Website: lowes
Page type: billing-address
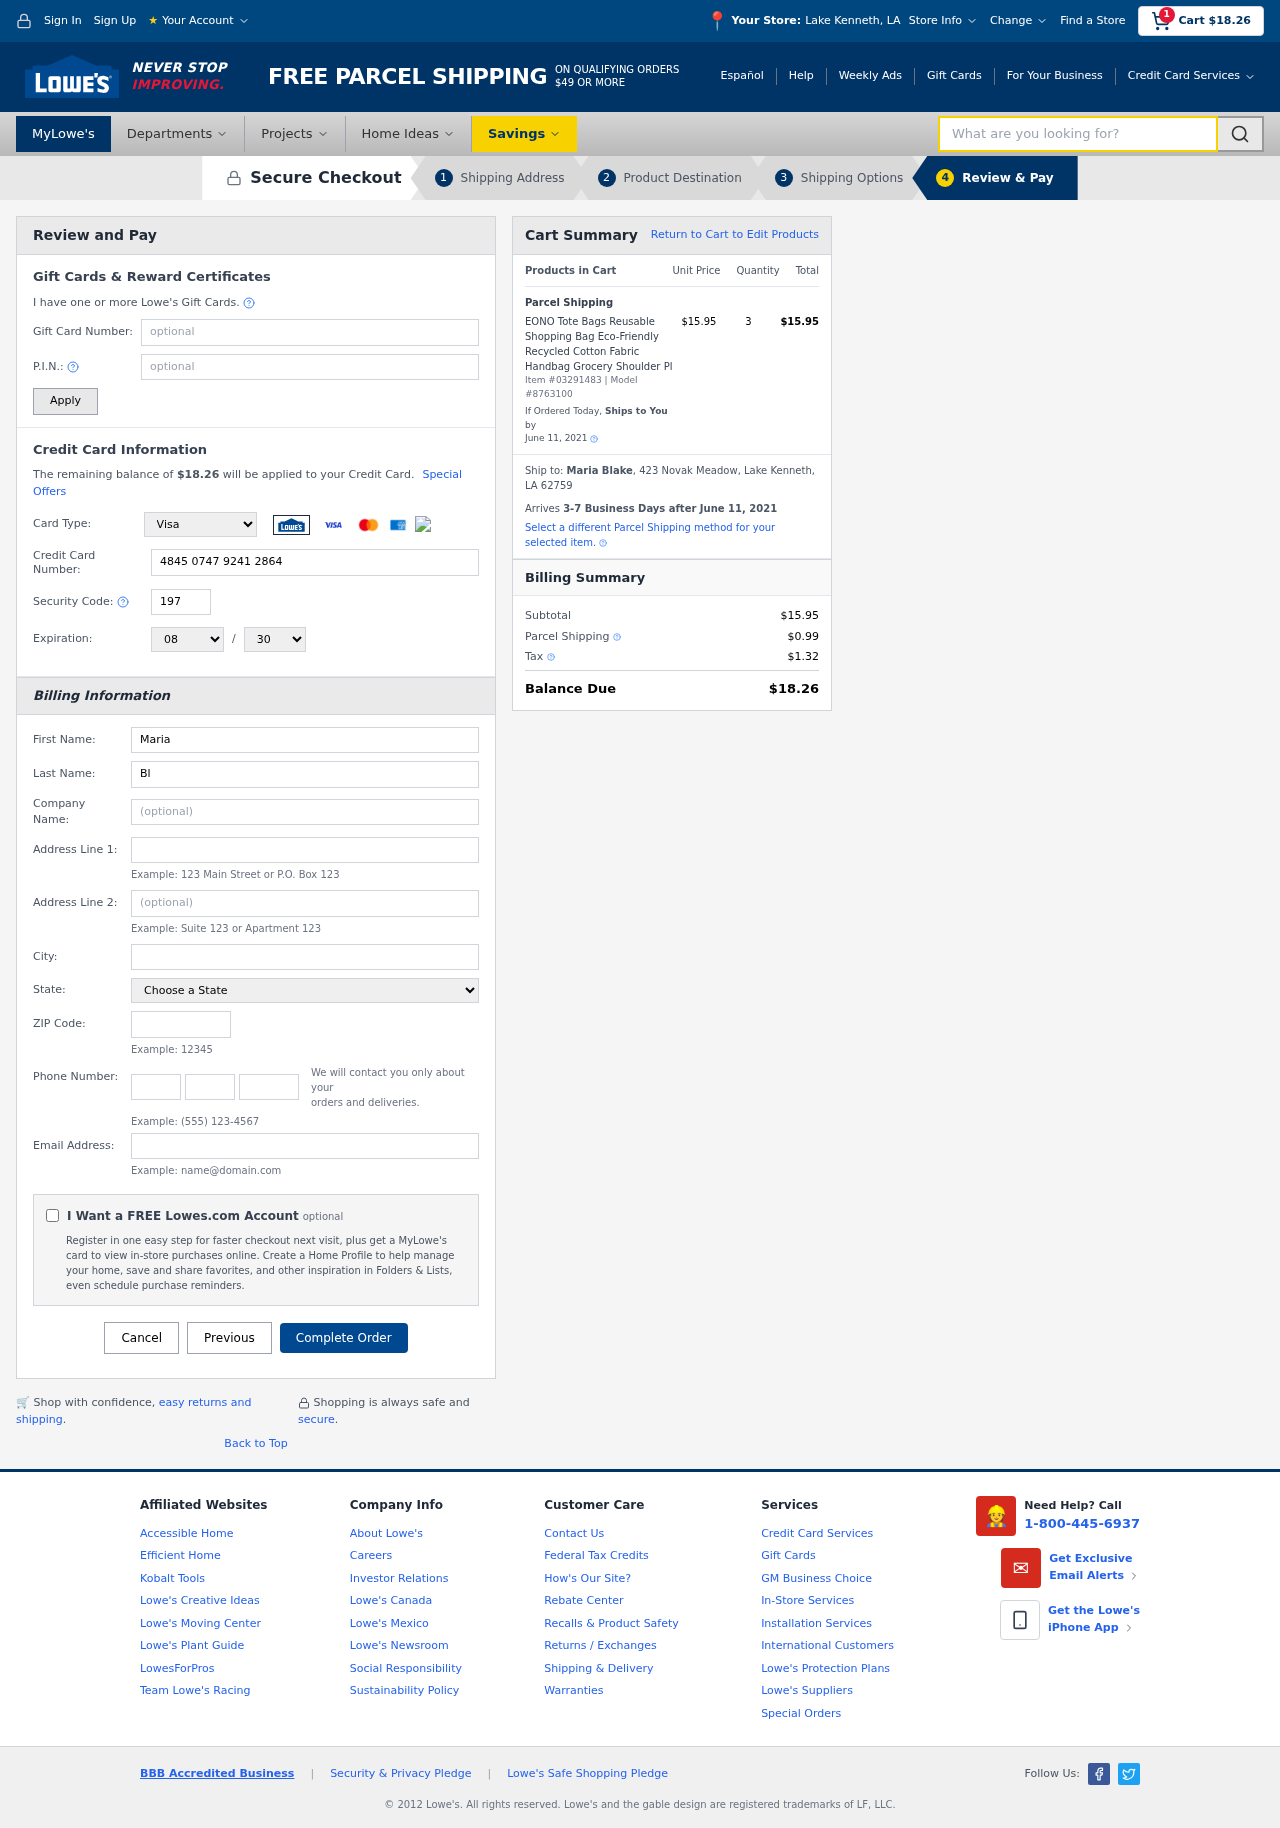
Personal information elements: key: PII_CARD_CVV
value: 197
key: PII_CARD_EXPIRY_MONTH
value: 08
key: PII_CARD_EXPIRY_YEAR
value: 30
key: PII_CARD_NUMBER
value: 4845 0747 9241 2864
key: PII_CARD_TYPE
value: Visa
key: PII_CITY
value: Lake Kenneth
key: PII_CITY_STATE
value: Lake Kenneth, LA
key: PII_EMAIL
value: maria_blake@yahoo.com
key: PII_FIRSTNAME
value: Maria
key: PII_FULLNAME
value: Maria Blake
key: PII_LASTNAME
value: Blake
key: PII_PHONE_AREA
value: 970
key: PII_PHONE_PREFIX
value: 976
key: PII_PHONE_SUFFIX
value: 0671
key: PII_POSTCODE
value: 62759
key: PII_STATE
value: Louisiana
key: PII_STREET
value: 423 Novak Meadow
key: PII_STREET2
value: Suite 220
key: PII_CITY_STATE_ZIP
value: Lake Kenneth, LA 62759
Product elements: key: PRODUCT1_NAME
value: EONO Tote Bags Reusable Shopping Bag Eco-Friendly Recycled Cotton Fabric Handbag Grocery Shoulder Pl
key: PRODUCT1_PRICE
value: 15.95
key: PRODUCT1_QUANTITY
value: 3
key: PRODUCT_ITEM_NUMBER
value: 03291483
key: PRODUCT_MODEL_NUMBER
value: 8763100
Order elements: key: ORDER_SUBTOTAL
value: $18.26
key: ORDER_TOTAL
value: $18.26
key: ORDER_SHIPPING_DATE
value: June 11, 2021
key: ORDER_SUBTOTAL
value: $15.95
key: ORDER_DELIVERY_DATE
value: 3-7 Business Days after June 11, 2021
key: ORDER_SHIPPING_DATE2
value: June 11, 2021
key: ORDER_SUBTOTAL2
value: $15.95
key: ORDER_SHIPPING_COST
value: $0.99
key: ORDER_TAX
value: $1.32
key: ORDER_TOTAL2
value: $18.26
Search elements: key: HEADER_SEARCH
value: What are you looking for?